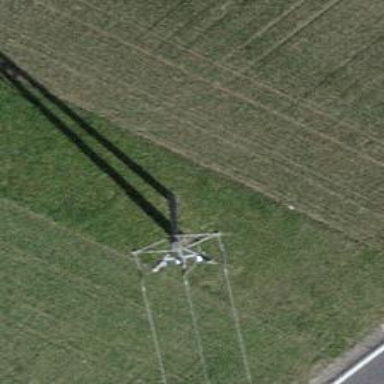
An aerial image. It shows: Minor power line.